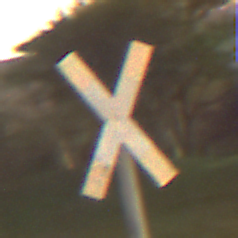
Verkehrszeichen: Andreaskreuz
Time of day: Night
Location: Outdoor (Suburban)
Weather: Clear
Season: NotSpecified
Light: Artificial